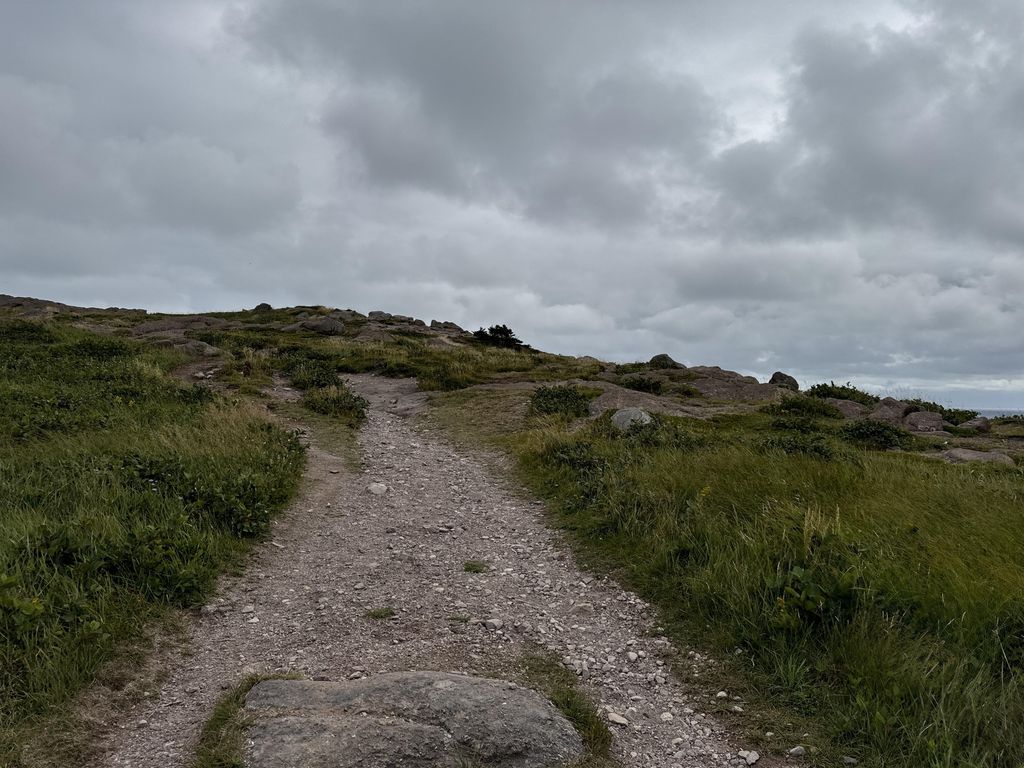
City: st_johns